Question: I want to create a circle which is divided into 6 sectors based on some values, the angle of the sector is dependent on some parameter. The bigger the value of the parameter, the larger the radians of the circle.
The way I understand it can be built by making a circle which has this 6 different portions, and then put another div on top, which creates this white ring like effect. I know how to create circle, but not able to understand how to dynamically divide it into different colored sectors.
Is this even possible with CSS, does a solution exist using Javascript. Any help will be deeply appreciated.

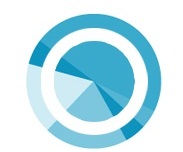
Answer: Try something like this:
<URL>
It should be noted that I found that once by using google to find this question/answer: <URL>